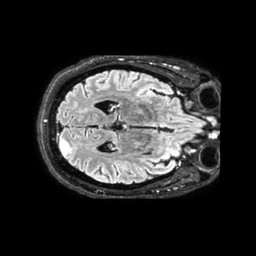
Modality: FLAIR
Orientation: axial
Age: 53
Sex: male
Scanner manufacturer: philips
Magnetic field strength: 3 T
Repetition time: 4.8 s
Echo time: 0.34 s